Interaction volume radius: 5 \u00c5
Interaction volume height: 50 \u00c5
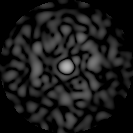
Disorder parameter: 0.8365